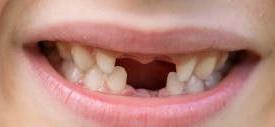
Condition: hypodontia